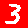
Digit: 3